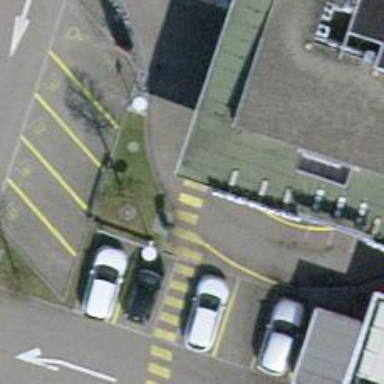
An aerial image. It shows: Zebra crossing on the road.